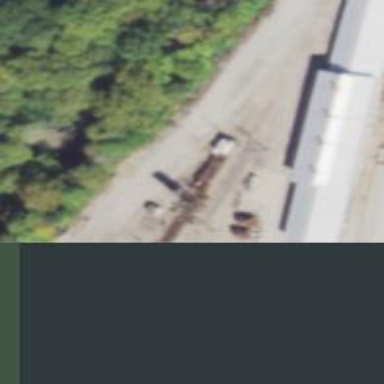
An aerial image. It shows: Rail spur service.